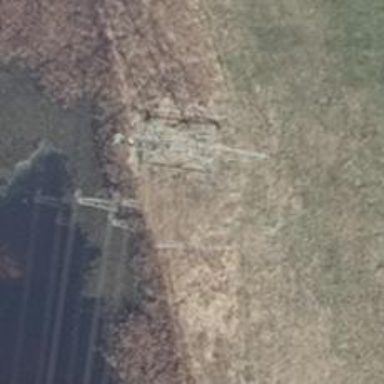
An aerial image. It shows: Power line in the image.